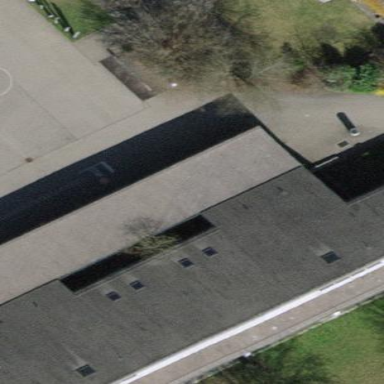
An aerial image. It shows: View of roof of building.